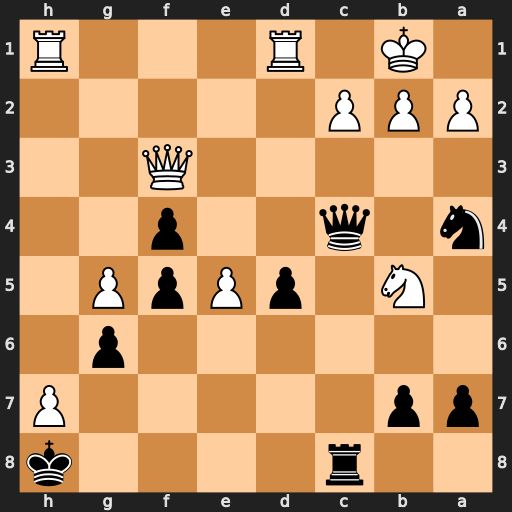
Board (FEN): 2r4k/pp5P/6p1/1N1pPpP1/n1q2p2/5Q2/PPP5/1K1R3R
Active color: b
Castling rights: -
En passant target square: -
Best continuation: Qxc2+ Ka1 Qxb2#